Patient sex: M
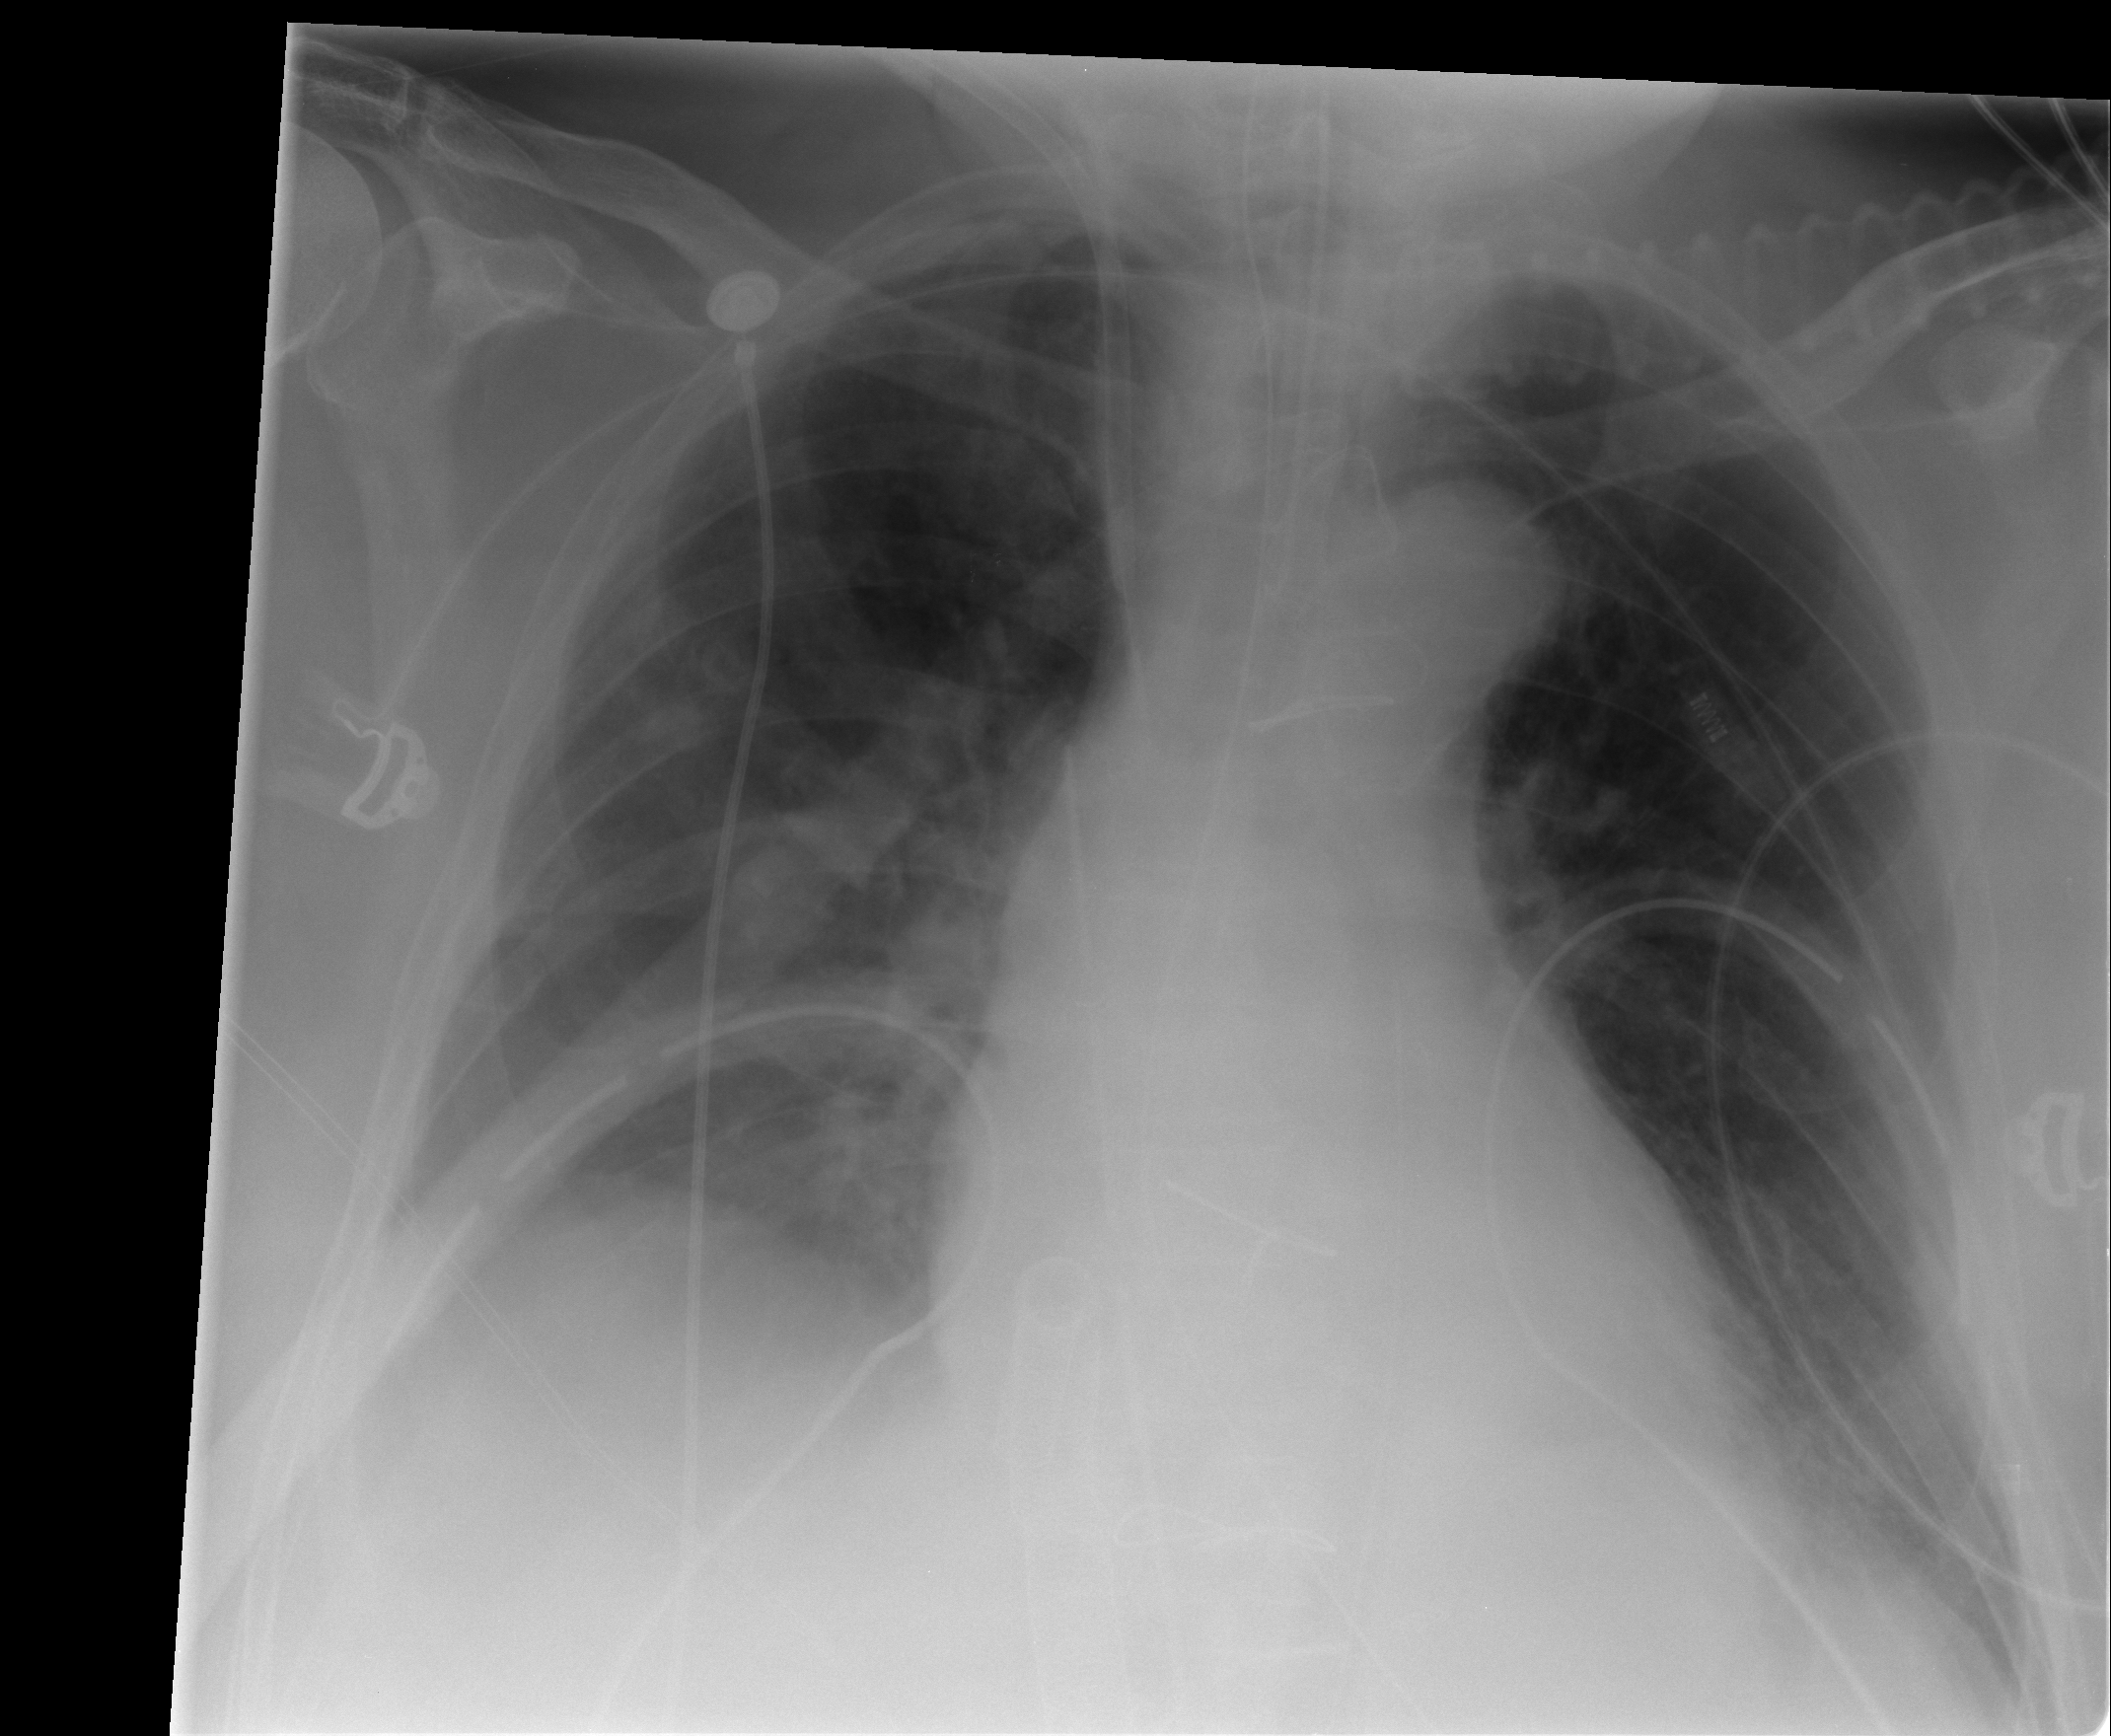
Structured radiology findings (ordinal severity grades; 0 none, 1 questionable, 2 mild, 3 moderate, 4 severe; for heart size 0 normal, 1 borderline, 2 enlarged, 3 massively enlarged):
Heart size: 2
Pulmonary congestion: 2
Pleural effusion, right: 2
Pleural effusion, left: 0
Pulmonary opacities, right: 0
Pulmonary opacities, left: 0
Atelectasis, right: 2
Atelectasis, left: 2